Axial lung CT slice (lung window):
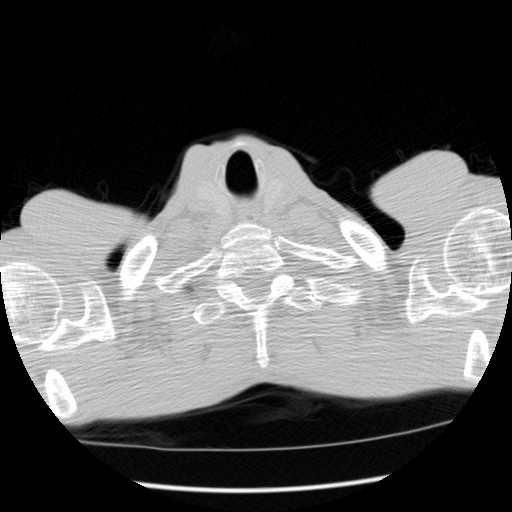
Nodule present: no